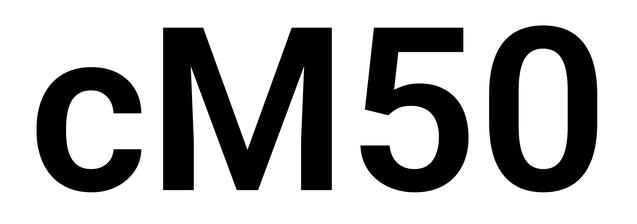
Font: Roboto_SemiBold